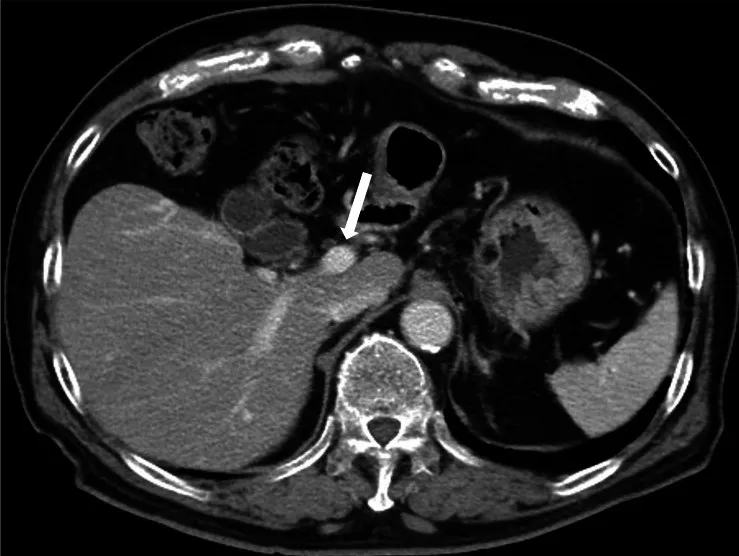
Contrast-enhanced CT imaging after 6 months. Portal vein thrombosis disappeared after 6 months of treatment with rivaroxaban (white arrow). CT: computed tomography.
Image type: radiology (ct)